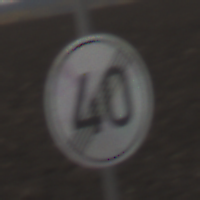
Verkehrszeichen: EndeGeschwindigkeit40
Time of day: MorningAfternoon
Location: Outdoor (Nature)
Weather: Overcast
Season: NotSpecified
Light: Natural